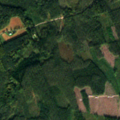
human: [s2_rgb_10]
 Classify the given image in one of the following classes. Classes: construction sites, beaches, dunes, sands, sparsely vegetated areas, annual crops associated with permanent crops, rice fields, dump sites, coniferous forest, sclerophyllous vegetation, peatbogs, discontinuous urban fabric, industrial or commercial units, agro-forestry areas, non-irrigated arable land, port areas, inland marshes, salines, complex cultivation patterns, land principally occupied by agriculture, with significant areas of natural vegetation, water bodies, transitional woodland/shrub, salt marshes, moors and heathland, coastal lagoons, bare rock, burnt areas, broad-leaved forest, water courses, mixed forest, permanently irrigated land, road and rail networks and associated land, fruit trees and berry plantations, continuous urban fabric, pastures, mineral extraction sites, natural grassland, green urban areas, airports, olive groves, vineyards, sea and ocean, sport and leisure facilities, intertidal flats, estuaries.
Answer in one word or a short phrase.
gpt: coniferous forest, transitional woodland/shrub